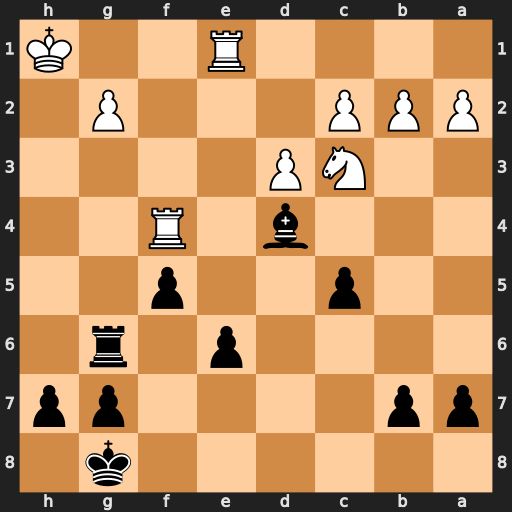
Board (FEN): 6k1/pp4pp/4p1r1/2p2p2/3b1R2/2NP4/PPP3P1/4R2K
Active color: b
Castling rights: -
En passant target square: -
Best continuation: Rh6+ Rh4 Rxh4#